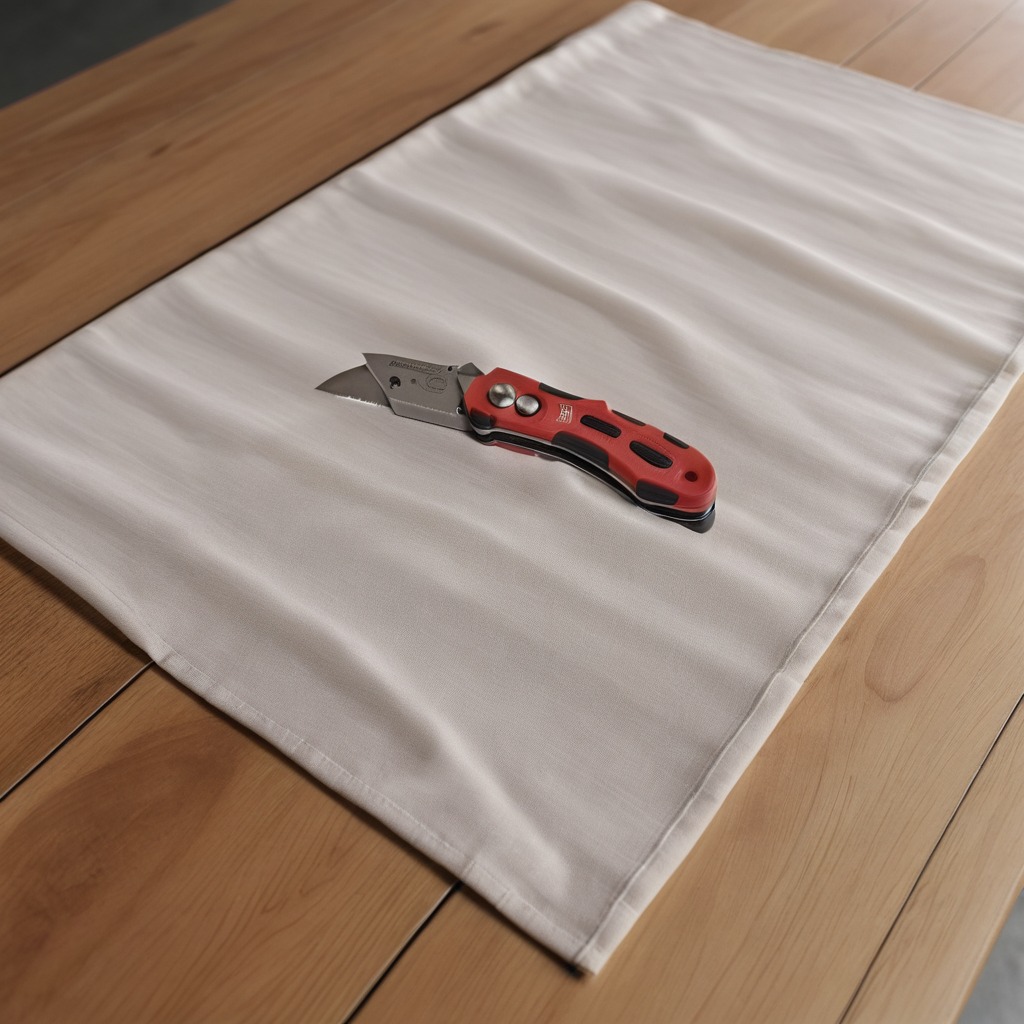
A utility knife is lying on a wooden table in an outdoor workshop.